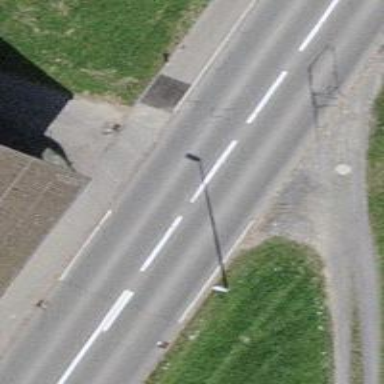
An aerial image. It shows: Primary highway.